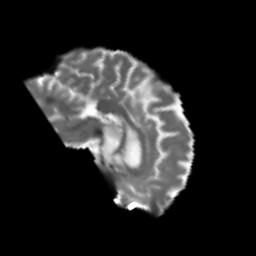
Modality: T2w
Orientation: sagittal
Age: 60
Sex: male
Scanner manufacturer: siemens
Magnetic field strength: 3 T
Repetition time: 4.999 s
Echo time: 0.07946 s